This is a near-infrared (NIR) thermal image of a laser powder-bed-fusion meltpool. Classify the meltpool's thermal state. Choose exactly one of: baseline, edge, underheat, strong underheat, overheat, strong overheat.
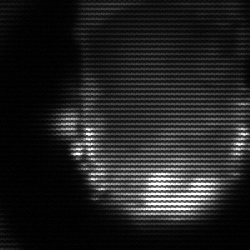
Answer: baseline